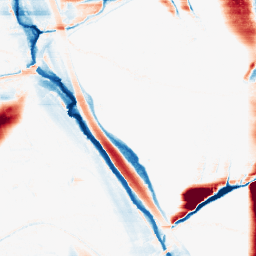
Category: morphological
Decomposition family: morphological_rect
Decomposition parameters: operation: average
width: 50
height: 5
Upsampling method: quadratic
Upsampling parameters: scale: 8
Upsampling scale: 8